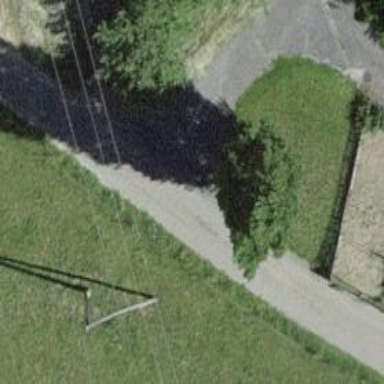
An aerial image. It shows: Unclassified road with asphalt surface.